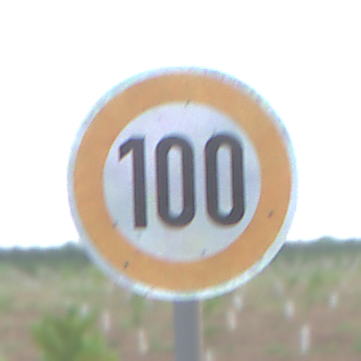
Verkehrszeichen: Geschwindigkeit100
Umgebung: Outdoor, Nature
Tageszeit: SunriseSunset
Wetter: PartlyCloudy
Licht: Natural
Jahreszeit: NotSpecified
Kontrast: LowContrast